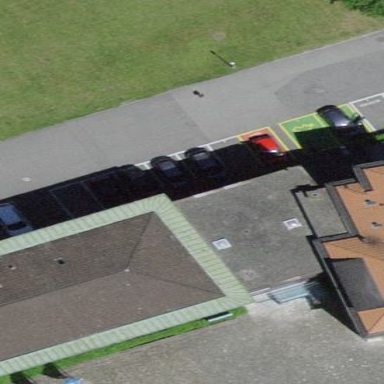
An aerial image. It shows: Building with flat roof.